Interaction volume radius: 5 \u00c5
Interaction volume height: 10 \u00c5
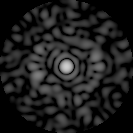
Disorder parameter: 0.8599